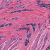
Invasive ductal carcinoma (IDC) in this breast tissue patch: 1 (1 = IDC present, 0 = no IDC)